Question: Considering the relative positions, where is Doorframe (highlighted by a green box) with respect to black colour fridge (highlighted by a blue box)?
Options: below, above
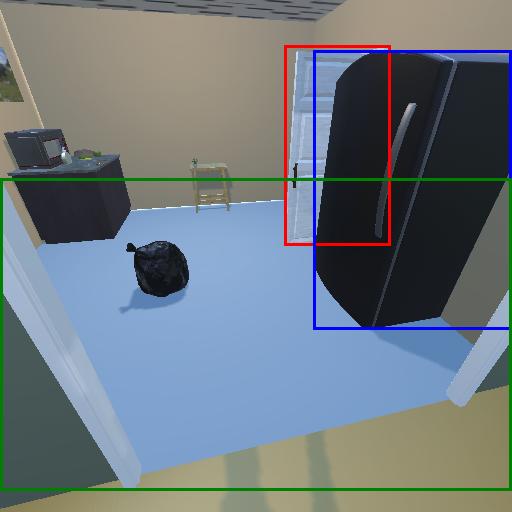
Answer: below